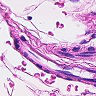
Metastatic tissue present: no